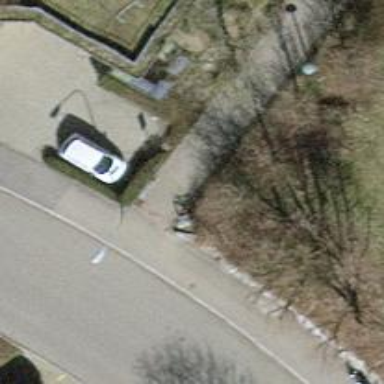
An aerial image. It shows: Cycle barrier.